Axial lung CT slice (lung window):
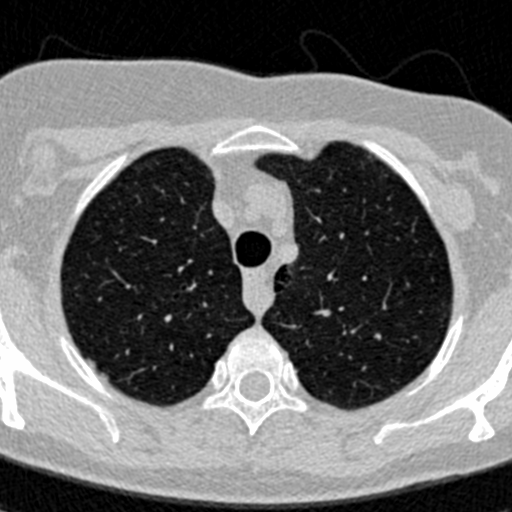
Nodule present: yes
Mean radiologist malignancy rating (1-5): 3